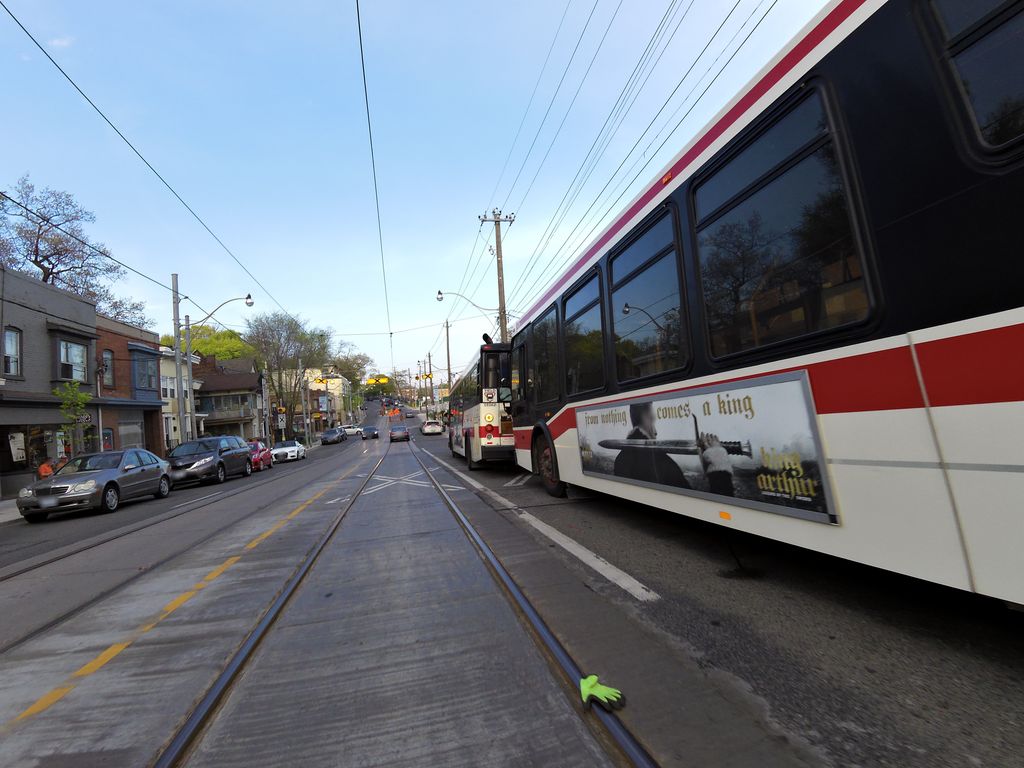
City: toronto